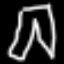
Label: pants